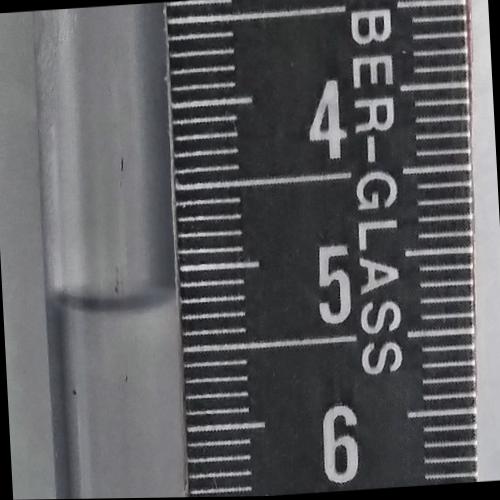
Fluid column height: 5.2 cm